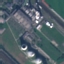
Land use / land cover class: Industrial